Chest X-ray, PA view. Patient: 62 years old, sex F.
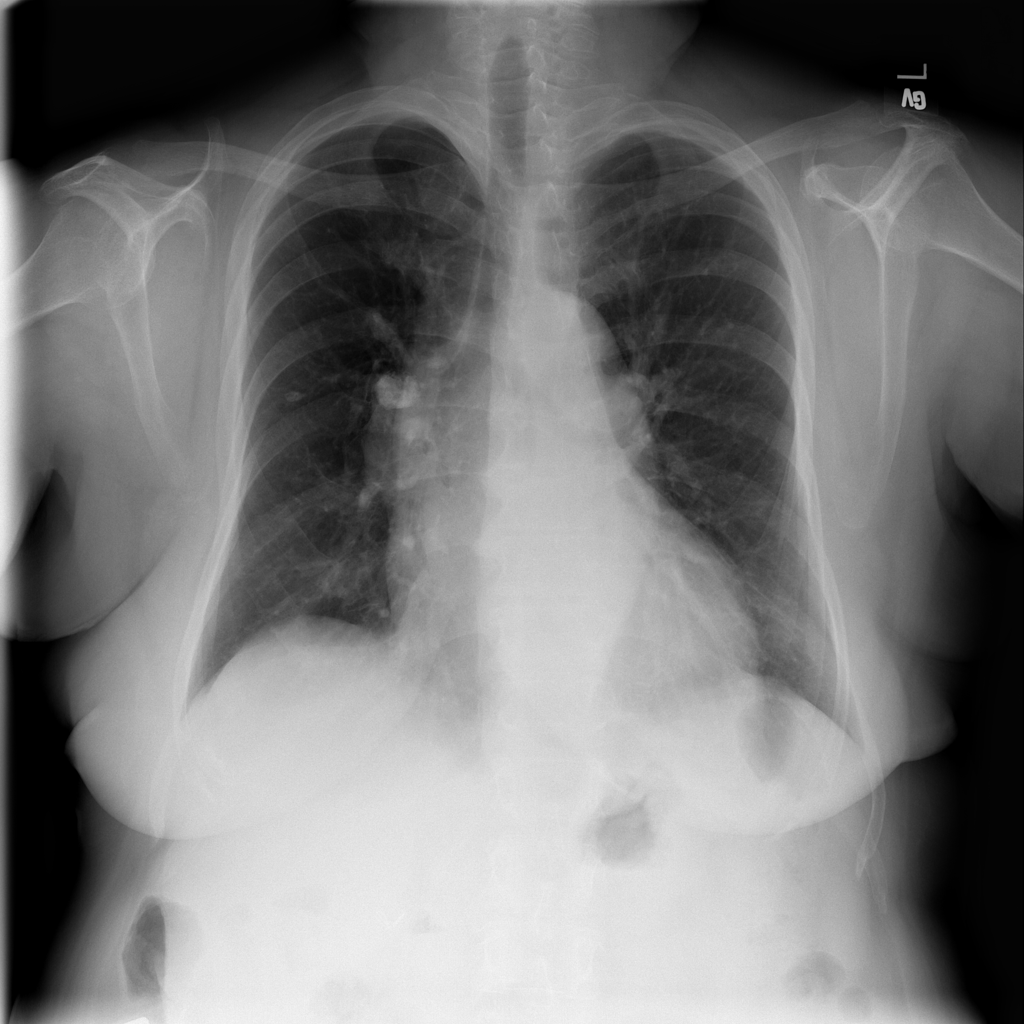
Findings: No Finding